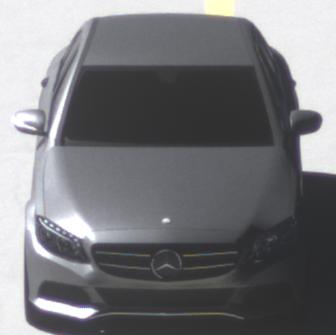
Make: Mercedes-Benz
Model: C 160
Detailed model: C-Class (205) Limousine
Model produced from: 2015/04
Model produced until: 2018/04
Doors: 4
Color: gray
Road condition: dry road
Daytime: midday
Contrast: high contrast